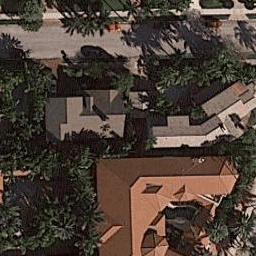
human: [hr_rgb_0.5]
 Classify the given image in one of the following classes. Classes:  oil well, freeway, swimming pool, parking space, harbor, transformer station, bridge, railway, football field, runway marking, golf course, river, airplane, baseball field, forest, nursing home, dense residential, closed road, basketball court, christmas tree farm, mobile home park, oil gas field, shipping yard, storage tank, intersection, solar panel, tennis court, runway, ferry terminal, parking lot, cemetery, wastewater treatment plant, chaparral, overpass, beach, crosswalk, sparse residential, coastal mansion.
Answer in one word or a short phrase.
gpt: coastal mansion